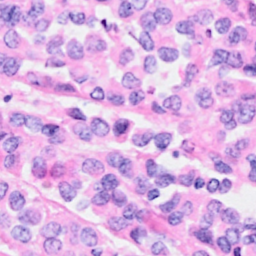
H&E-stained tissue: Breast